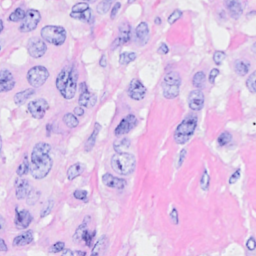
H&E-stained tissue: Breast